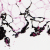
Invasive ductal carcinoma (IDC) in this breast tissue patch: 0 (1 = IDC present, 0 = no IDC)